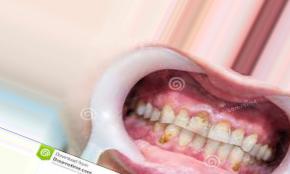
Condition: Tooth Discoloration